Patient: sex M, age 71
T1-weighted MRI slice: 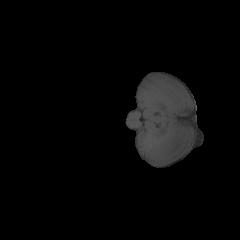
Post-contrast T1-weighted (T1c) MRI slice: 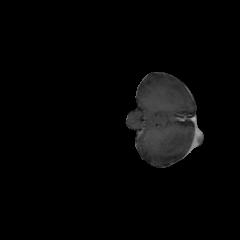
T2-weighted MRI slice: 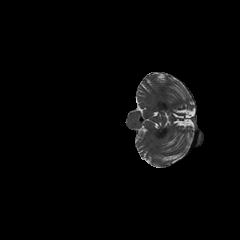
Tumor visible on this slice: no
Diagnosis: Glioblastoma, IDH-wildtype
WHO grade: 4